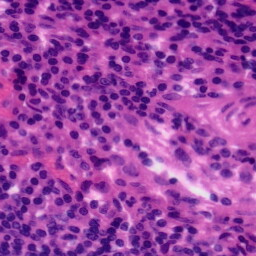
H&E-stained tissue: Tonsil